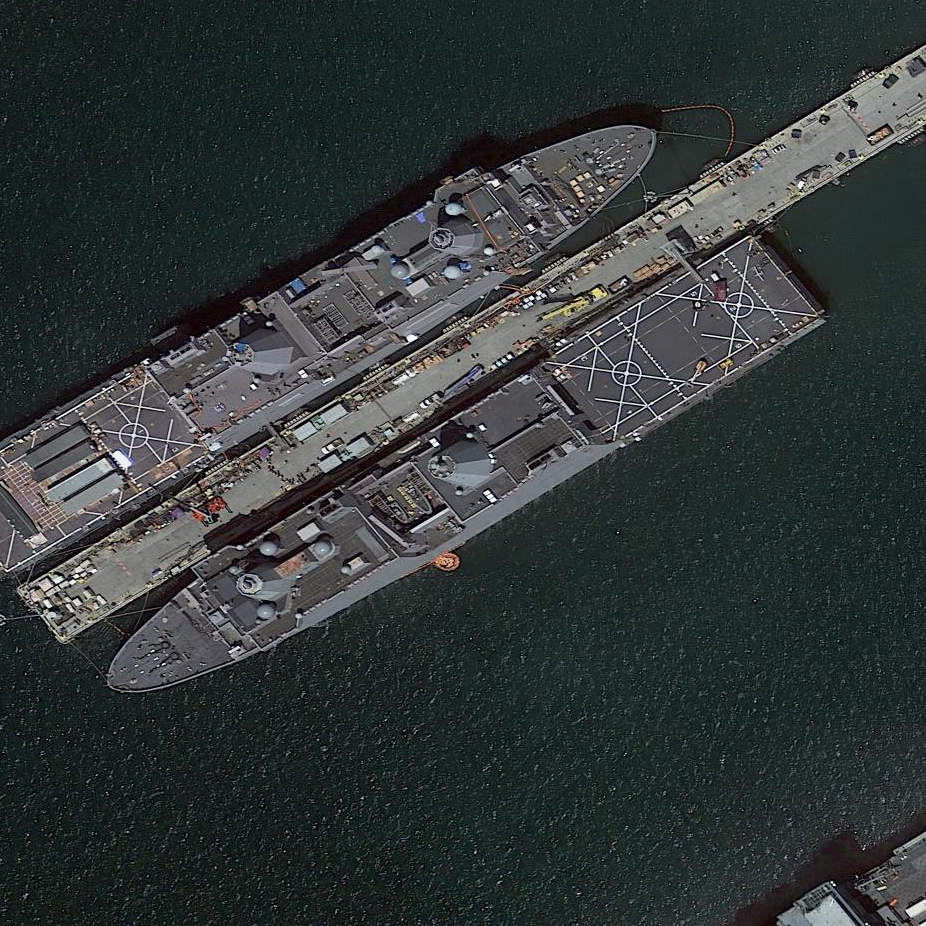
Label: combat